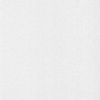
Label: dusty